Question: I've been trying to implement a contextual action bar along with a dialog fragment.
Similar to the downloads widget in android.

I've tried to set 'android:windowActionModeOverlay' to be true in the theme.
But it doesnt seem to work. Is there any way I can achieve it??
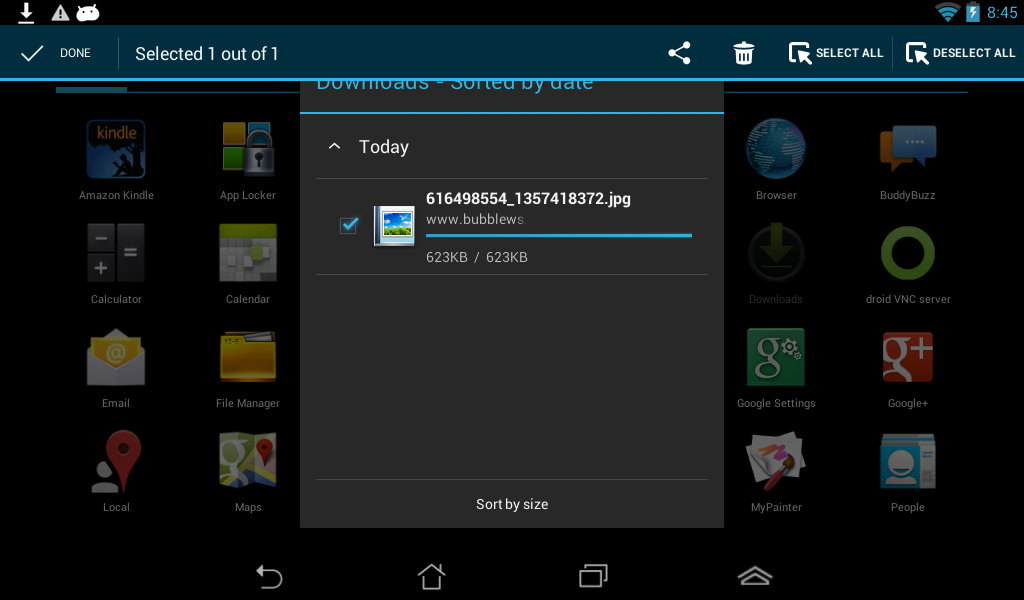
Answer: The downloads window that you have in your screenshot is actually an 'Activity' using the '@android:style/Theme.Holo.Dialog' theme which makes it look like a dialog. To achieve the same look as the downloads window, your 'Activity' need only use the same theme.
You can set this theme in your manifest like so:
'''
<activity android:name=".MainActivity"
android:label="@string/app_name"
android:theme="@android:style/Theme.Holo.Dialog" >
<intent-filter>
<action android:name="android.intent.action.MAIN" />
<category android:name="android.intent.category.LAUNCHER" />
</intent-filter>
</activity>
'''
---
Manifest:
'''
<?xml version="1.0" encoding="utf-8"?>
<manifest xmlns:android="http://schemas.android.com/apk/res/android"
package="com.mceley.dialog.example"
android:versionCode="1"
android:versionName="1.0" >
<uses-sdk
android:minSdkVersion="14"
android:targetSdkVersion="17" />
<application
android:allowBackup="true"
android:icon="@drawable/ic_launcher"
android:label="@string/app_name" >
<activity android:name=".MainActivity"
android:label="@string/app_name"
android:theme="@android:style/Theme.Holo.Dialog" >
<intent-filter>
<action android:name="android.intent.action.MAIN" />
<category android:name="android.intent.category.LAUNCHER" />
</intent-filter>
</activity>
</application>
</manifest>
'''
MainActivity.java:
'''
package com.mceley.dialog.example;
import android.app.Activity;
import android.os.Bundle;
import android.view.ActionMode;
import android.view.Menu;
import android.view.MenuItem;
import android.view.View;
import android.view.View.OnClickListener;
public class MainActivity extends Activity implements OnClickListener {
@Override
protected void onCreate(Bundle savedInstanceState) {
super.onCreate(savedInstanceState);
setContentView(R.layout.main_layout);
findViewById(R.id.context_button).setOnClickListener(this);
}
@Override
public void onClick(View v) {
ExampleMode mode = new ExampleMode();
startActionMode(mode);
}
public class ExampleMode implements ActionMode.Callback {
@Override
public boolean onActionItemClicked(ActionMode mode, MenuItem item) {
return false;
}
@Override
public boolean onCreateActionMode(ActionMode mode, Menu menu) {
mode.getMenuInflater().inflate(R.menu.main_menu, menu);
return true;
}
@Override
public void onDestroyActionMode(ActionMode mode) {
}
@Override
public boolean onPrepareActionMode(ActionMode mode, Menu menu) {
return false;
}
}
}
'''
main_layout.xml:
'''
<LinearLayout xmlns:android="http://schemas.android.com/apk/res/android"
xmlns:tools="http://schemas.android.com/tools"
android:layout_width="fill_parent"
android:layout_height="fill_parent"
android:gravity="center" >
<Button android:id="@+id/context_button"
android:layout_width="wrap_content"
android:layout_height="wrap_content"
android:text="@string/show_context_bar" />
</LinearLayout>
'''
main_menu.xml:
'''
<menu xmlns:android="http://schemas.android.com/apk/res/android" >
<item android:id="@+id/action_settings"
android:showAsAction="never"
android:title="@string/action_settings"/>
</menu>
'''
Result: